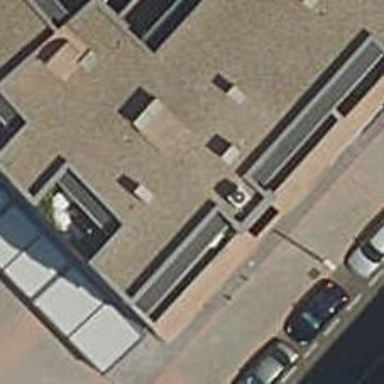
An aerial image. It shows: Restaurant.